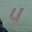
Label: 4